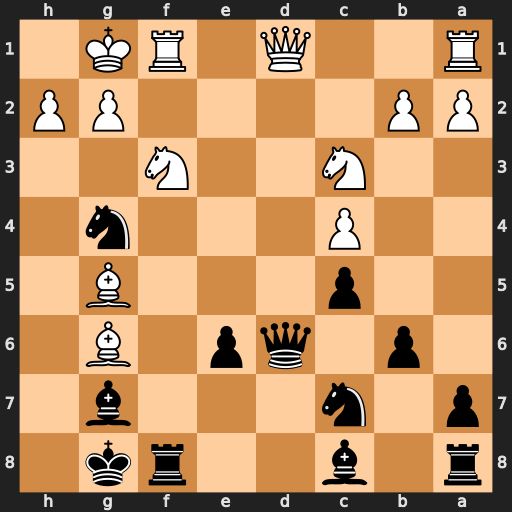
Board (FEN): r1b2rk1/p1n3b1/1p1qp1B1/2p3B1/2P3n1/2N2N2/PP4PP/R2Q1RK1
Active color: b
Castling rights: -
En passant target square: -
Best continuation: Bd4+ Qxd4 cxd4